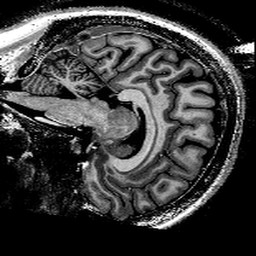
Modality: T1w
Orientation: sagittal
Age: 30
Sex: female
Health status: healthy
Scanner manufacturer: siemens
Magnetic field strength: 9.4 T
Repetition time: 6 s
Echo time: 0.003 s